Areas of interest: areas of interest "Business Office Building"
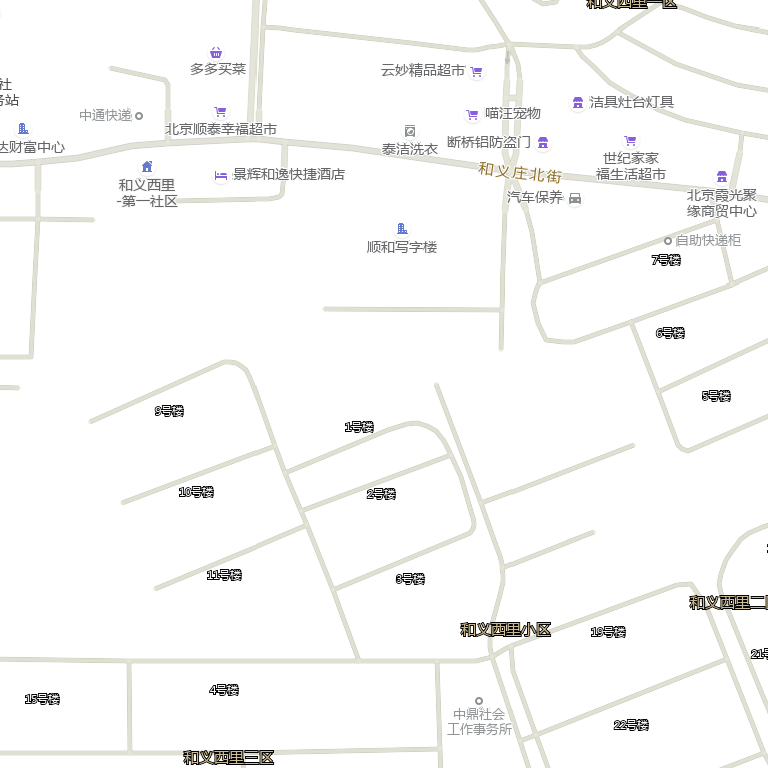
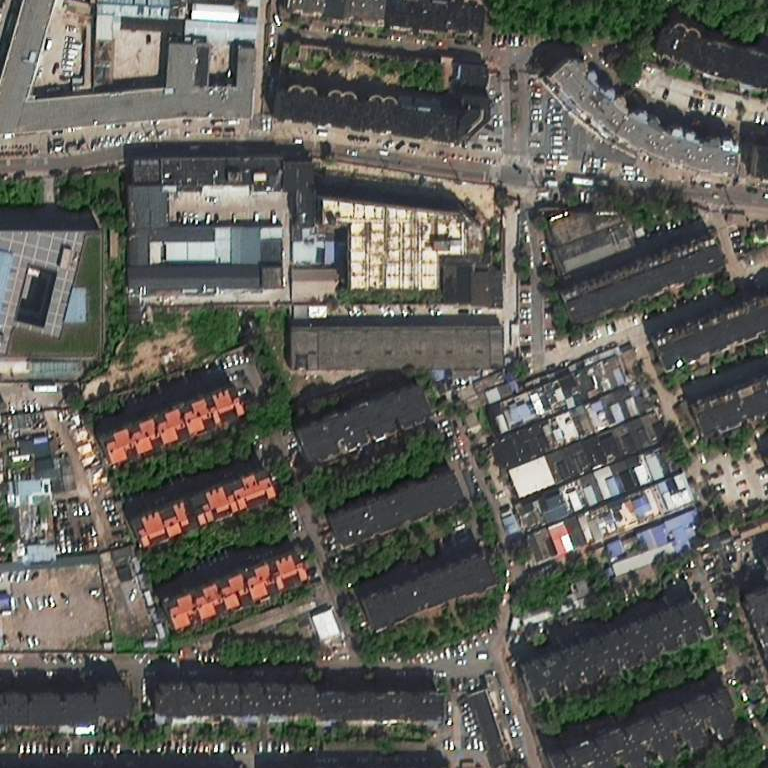